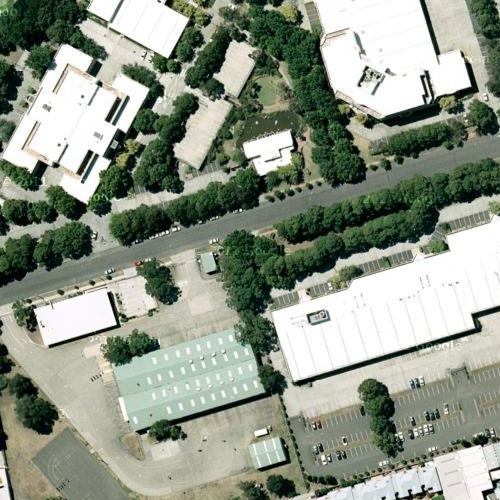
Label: sydney